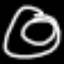
Label: donut